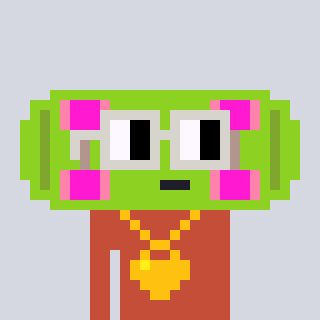
a pixel art character with square light gray glasses, a skateboard-shaped head and a rust-colored body on a cool background